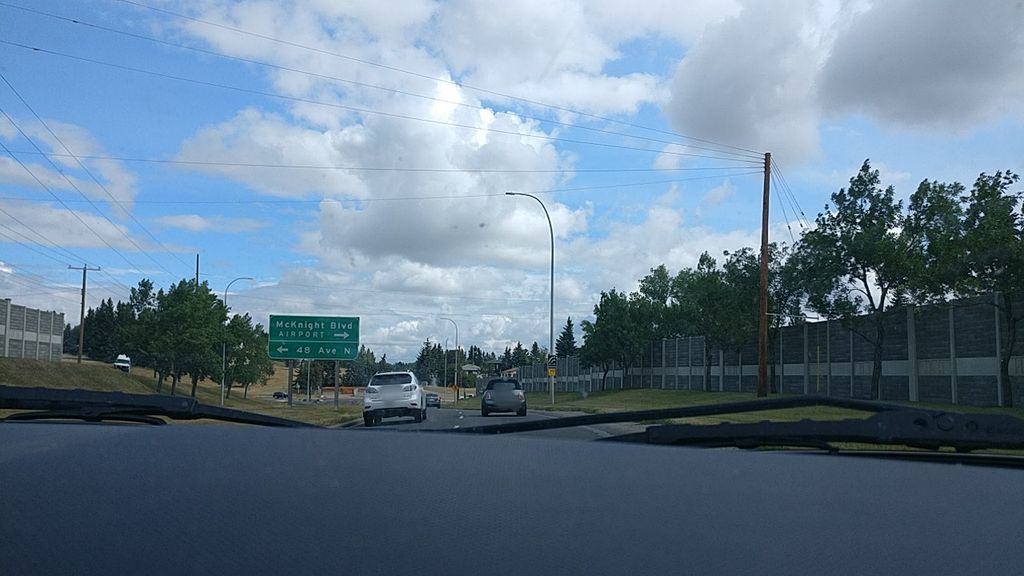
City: calgary